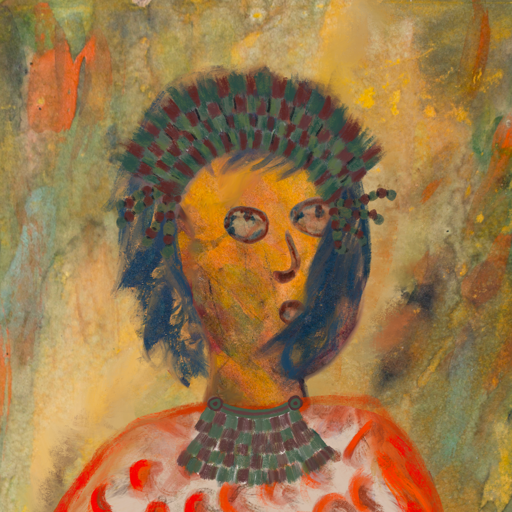
Background: Comrade, Head And Neck Side: Gypsy_Mother, Face Side: Orphan, Bust: Rupkatha, Hair Side: In_The_Sun, Head Accessory: After_Raid_Crown, Second Necklace: After_Raid, Necklace: Blank, Baby: Blank